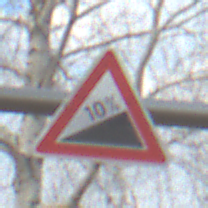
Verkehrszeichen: Steigung10
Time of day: MorningAfternoon
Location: Outdoor (Nature)
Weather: PartlyCloudy
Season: Autumn
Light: Natural